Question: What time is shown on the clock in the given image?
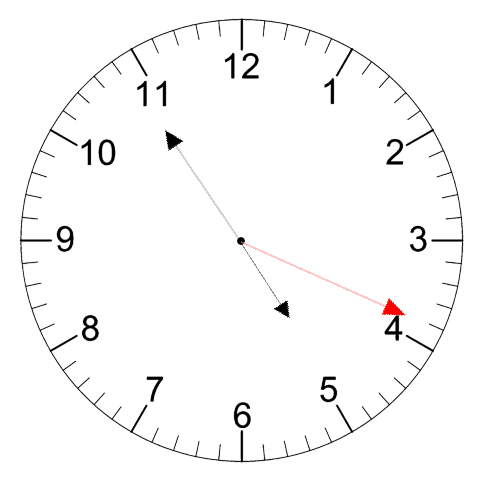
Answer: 04:54:19